Question: I am facing an issue while plotting values. The bars go beyond Y-Axis.
'''
<div id = "Bar1">
<script>
var margin1 = {top: 40, right: 20, bottom: 30, left: 40},
width1 = 460 //- margin.left - margin.right,
height1 = 200 //- margin.top - margin.bottom;
var formatPercent1 = d3.format("");
var x1 = d3.scale.ordinal()
.rangeRoundBands([0, width1], 0);
//.rangeRoundBands([width1, 0);
var y1 = d3.scale.linear()
.range([height1, 0]);
var xAxis1 = d3.svg.axis()
.scale(x1)
.orient("bottom");
var yAxis1 = d3.svg.axis()
.scale(y1)
.orient("left")
.tickFormat(formatPercent1);
var tip1 = d3.tip()
.attr('class', 'd3-tip')
.offset([-10, 0])
.html(function(d) {
return "<strong>Frequency:</strong> <span style='color:red'>" + d.frequency + "</span>";
})
var svg1 = d3.select("#Bar1").append("svg")
.attr("width", width1 + margin1.left + margin1.right)
.attr("height", height1 + margin1.top + margin1.bottom)
.append("g")
.attr("transform", "translate(" + margin1.left + "," + margin1.top + ")");
svg1.call(tip1);
d3.tsv(data, type, function(error, data1) {
x1.domain(data1.map(function(d) { return d.letter; }));
y1.domain([0, d3.max(data1, function(d) { return d.frequency; })]);
svg1.append("g")
.attr("class", "x axis")
.attr("transform", "translate(0," + height1 + ")")
.call(xAxis1);
svg1.append("g")
.attr("class", "y axis")
.call(yAxis1)
.append("text")
.attr("transform", "rotate(-90)")
.attr("y", 6)
.attr("dy", ".71em")
.style("text-anchor", "end")
.text("Frequency");
svg1.selectAll(".bar")
.data(data1)
.enter().append("rect")
.attr("class", "bar")
.attr("x", function(d) { return x(d.letter); })
.attr("width", x.rangeBand())
.attr("y", function(d) { return y(d.frequency); })
.attr("height", function(d) { return height1 - y(d.frequency); })
.on('mouseover', tip1.show)
.on('mouseout', tip1.hide)
});
function type(d) {
d.frequency = +d.frequency;
return d;
}
</script>
</div>
The CSV:
letter frequency
django 12
dictionary 33
C 55
D 100
E 90
F 300
G 80
H 10
I 0
J 0
'''

Can Anyone please help me out with this code. I am not understanding why this is an issue.
The X and Y axis are scaled too. Is there something that i have missed out?
Thanks,
Sriram
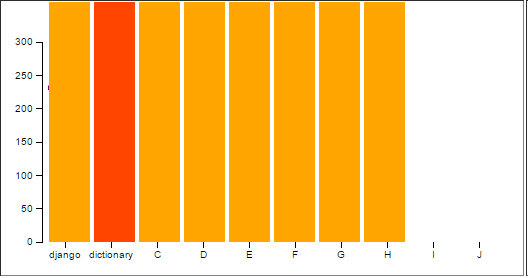
Answer: You must have a mistake elsewhere than in the code you sent. I just put it to JSFiddle and it works correctly:
'''
var tsv = "letter frequency
" +
"django 12
" +
"dictionary 33
" +
"C 55
" +
"D 100
" +
"E 90
" +
"F 300
" +
"G 80
" +
"H 10
" +
"I 0
" +
"J 0";
var margin1 = {top: 40, right: 20, bottom: 30, left: 40},
width1 = 460 //- margin.left - margin.right,
height1 = 200 //- margin.top - margin.bottom;
var formatPercent1 = d3.format("");
var x1 = d3.scale.ordinal()
.rangeRoundBands([0, width1], 0);
//.rangeRoundBands([width1, 0);
var y1 = d3.scale.linear()
.range([height1, 0]);
var xAxis1 = d3.svg.axis()
.scale(x1)
.orient("bottom");
var yAxis1 = d3.svg.axis()
.scale(y1)
.orient("left")
.tickFormat(formatPercent1);
var svg1 = d3.select("#Bar1").append("svg")
.attr("width", width1 + margin1.left + margin1.right)
.attr("height", height1 + margin1.top + margin1.bottom)
.append("g")
.attr("transform", "translate(" + margin1.left + "," + margin1.top + ")");
var data1 = d3.tsv.parse(tsv, type)
x1.domain(data1.map(function(d) { return d.letter; }));
y1.domain([0, d3.max(data1, function(d) { return d.frequency; })]);
svg1.append("g")
.attr("class", "x axis")
.attr("transform", "translate(0," + height1 + ")")
.call(xAxis1);
svg1.append("g")
.attr("class", "y axis")
.call(yAxis1)
.append("text")
.attr("transform", "rotate(-90)")
.attr("y", 6)
.attr("dy", ".71em")
.style("text-anchor", "end")
.text("Frequency");
svg1.selectAll(".bar")
.data(data1)
.enter().append("rect")
.attr("class", "bar")
.attr("x", function(d) { return x1(d.letter); })
.attr("width", x1.rangeBand())
.attr("y", function(d) { return y1(d.frequency); })
.attr("height", function(d) { return height1 - y1(d.frequency); })
function type(d) {
d.frequency = +d.frequency;
return d;
}
'''
'''
<script src="https://cdnjs.cloudflare.com/ajax/libs/d3/3.4.11/d3.min.js"></script>
<div id='Bar1'></div>
'''
In your snippet, you are referring to x scale as 'x' variable, while you actually save it in 'x1'. The same goes for 'y' and 'y1' variables. That's corrected in my snippet.
Other than that, I changed the TSV loading from 'd3.tsv' to 'd3.tsv.parse', but that's just skipping the AJAX fetch of the resource. I also removed the 'd3.tip' tooltip, but again, that shouldn't change the barchart itself.
From the looks of your image, I'd guess you're not converting the 'frequency' to 'Number' but leave it as a 'String'. But that's just a guess, you might want to show the actual code that's giving you trouble.